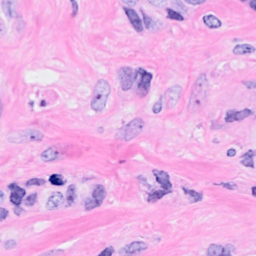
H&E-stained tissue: Breast